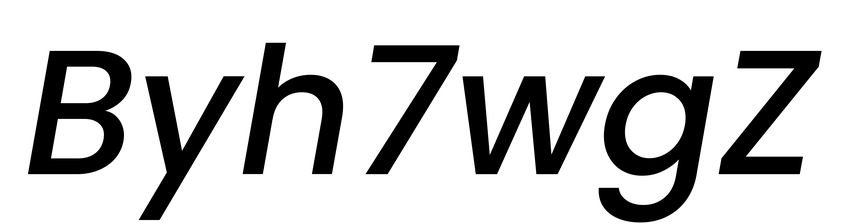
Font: Poppins-MediumItalic